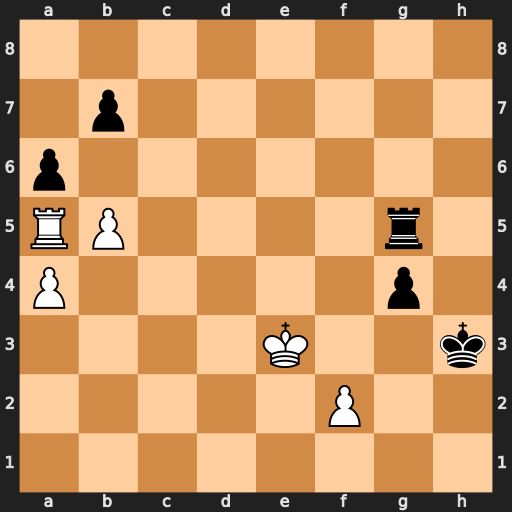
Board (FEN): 8/1p6/p7/RP4r1/P5p1/4K2k/5P2/8
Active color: w
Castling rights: -
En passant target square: -
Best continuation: bxa6 Rxa5 axb7 Rxa4 b8=Q